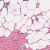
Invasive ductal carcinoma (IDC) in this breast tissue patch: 1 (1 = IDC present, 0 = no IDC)